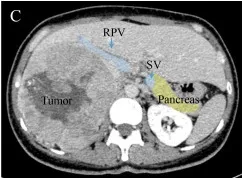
Images of contrast-enhanced CT scan and Three-dimensional reconstruction. (C) Delayed phase.
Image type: radiology (ct)